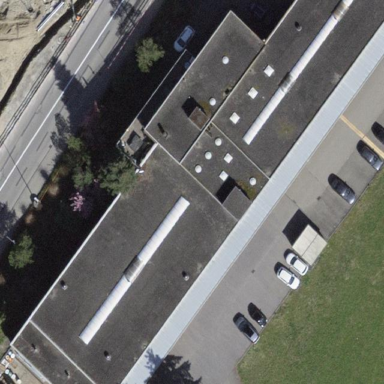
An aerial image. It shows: Industrial building.